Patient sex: M
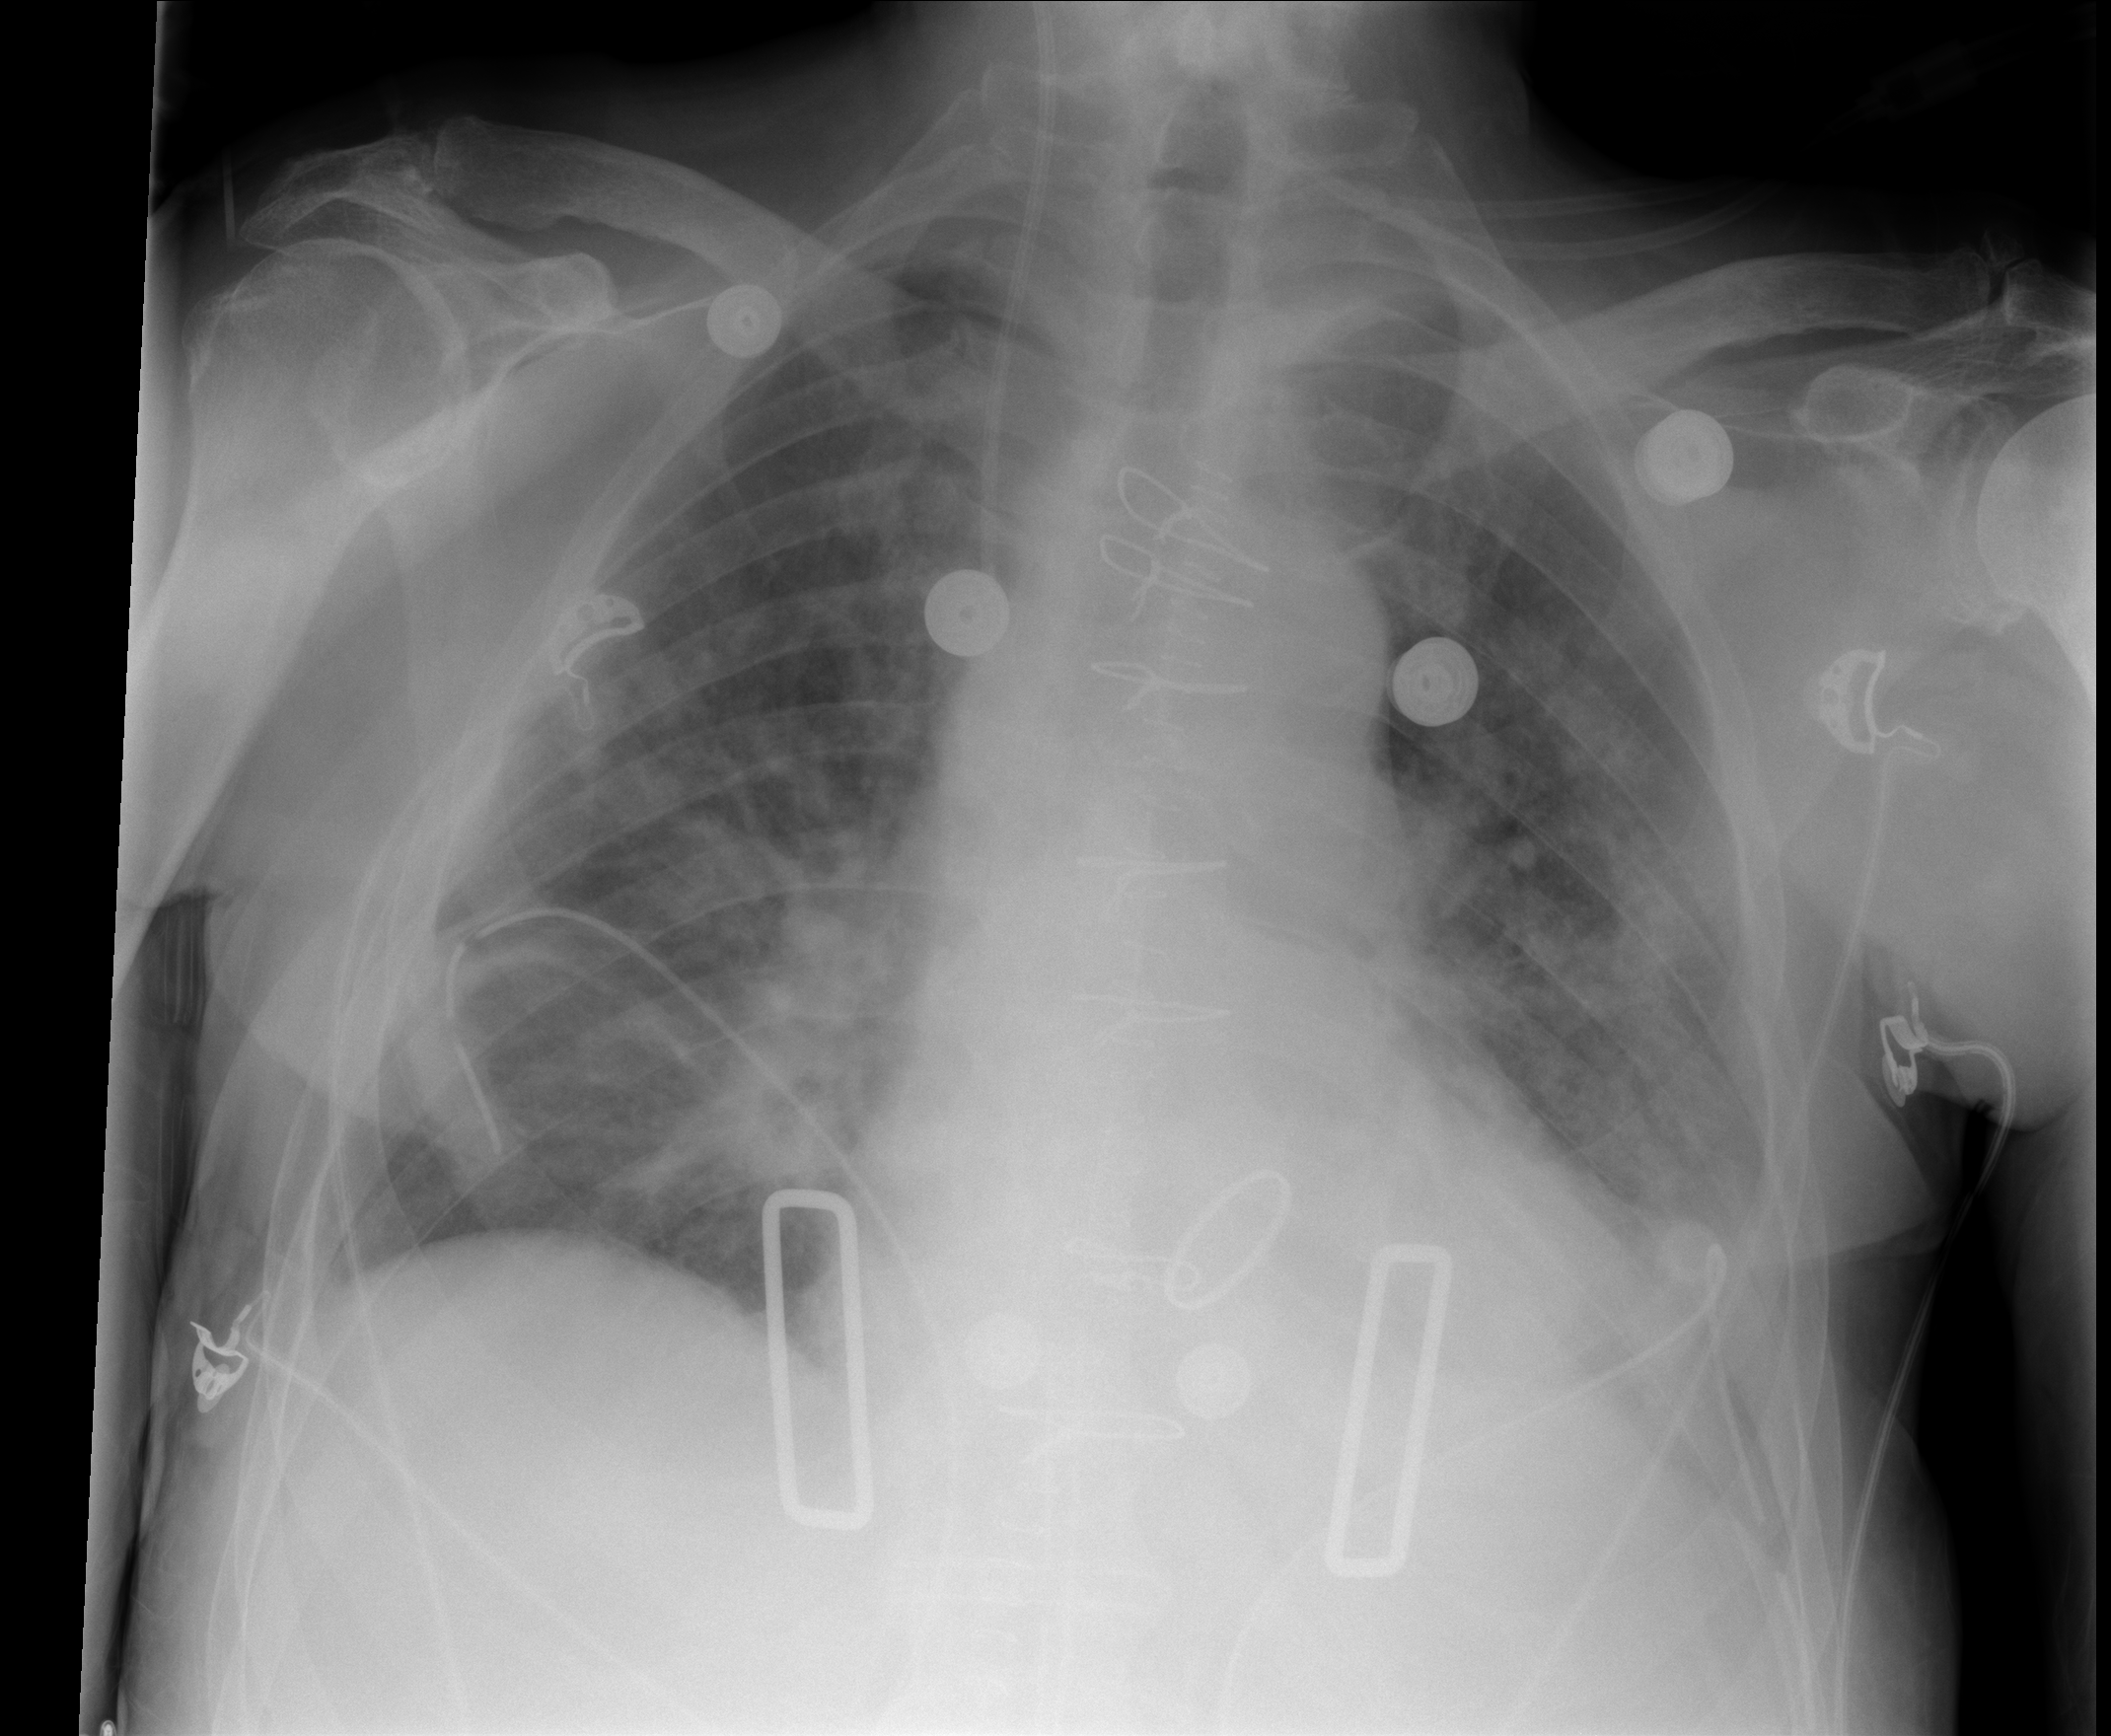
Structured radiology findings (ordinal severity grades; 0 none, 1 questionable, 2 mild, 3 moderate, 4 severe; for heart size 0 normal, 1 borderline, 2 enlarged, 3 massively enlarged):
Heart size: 1
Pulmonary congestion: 2
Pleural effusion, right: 2
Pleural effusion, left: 2
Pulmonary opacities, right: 2
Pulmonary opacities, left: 2
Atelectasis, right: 2
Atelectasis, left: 2